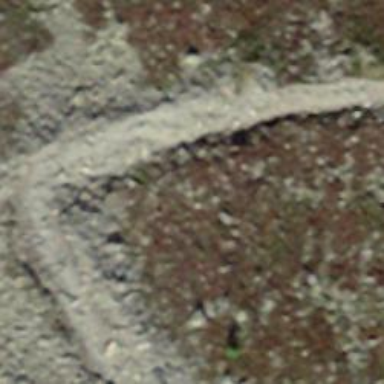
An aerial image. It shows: Path.